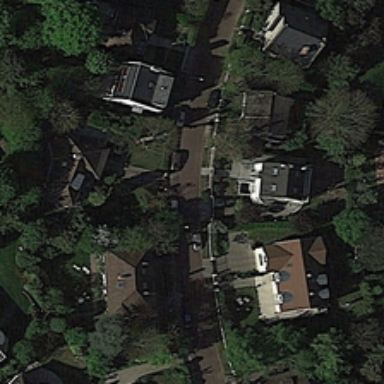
There are many houses on both sides of the road .